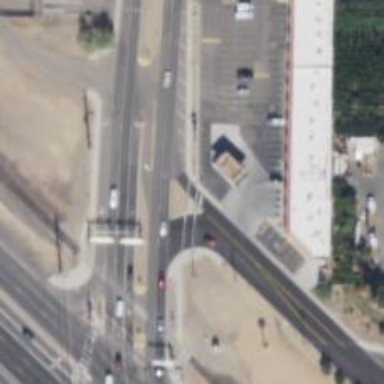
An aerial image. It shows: Unmarked crossing on the road.